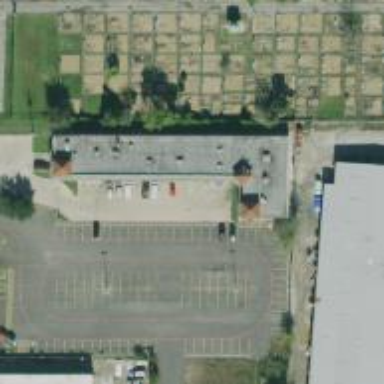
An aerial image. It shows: Parking space.